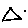
Label: triangle